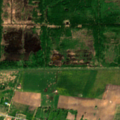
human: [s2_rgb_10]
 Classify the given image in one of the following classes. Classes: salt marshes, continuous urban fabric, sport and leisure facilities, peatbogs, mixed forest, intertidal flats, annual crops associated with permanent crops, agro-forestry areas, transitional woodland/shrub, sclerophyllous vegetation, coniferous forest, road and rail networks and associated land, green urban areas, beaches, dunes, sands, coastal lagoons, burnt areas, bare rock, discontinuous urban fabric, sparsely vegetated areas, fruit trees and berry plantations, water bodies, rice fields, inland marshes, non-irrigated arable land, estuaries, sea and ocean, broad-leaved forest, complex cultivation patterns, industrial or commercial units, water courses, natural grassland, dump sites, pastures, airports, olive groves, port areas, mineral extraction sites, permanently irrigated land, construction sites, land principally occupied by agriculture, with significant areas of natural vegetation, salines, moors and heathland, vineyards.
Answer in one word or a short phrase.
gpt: non-irrigated arable land, pastures, complex cultivation patterns, broad-leaved forest, transitional woodland/shrub, peatbogs